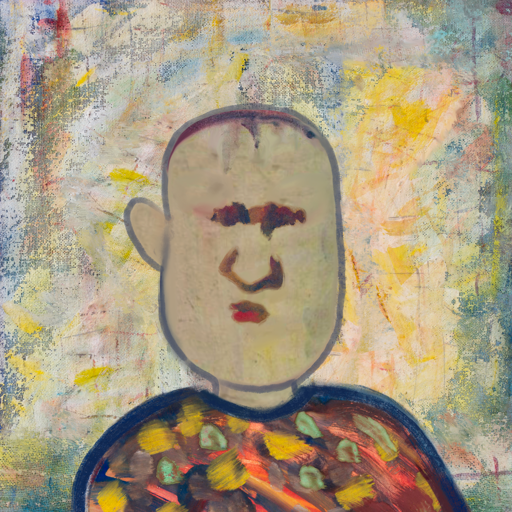
Background: Irani, Head And Neck Front: Hill_Girl, Face Front: In_The_Sun, Bust: Mother_And_Son_Mother, Hair Front: Blank, Head Accessory: Blank, Second Necklace: Blank, Necklace: Blank, Baby: Blank